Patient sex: M
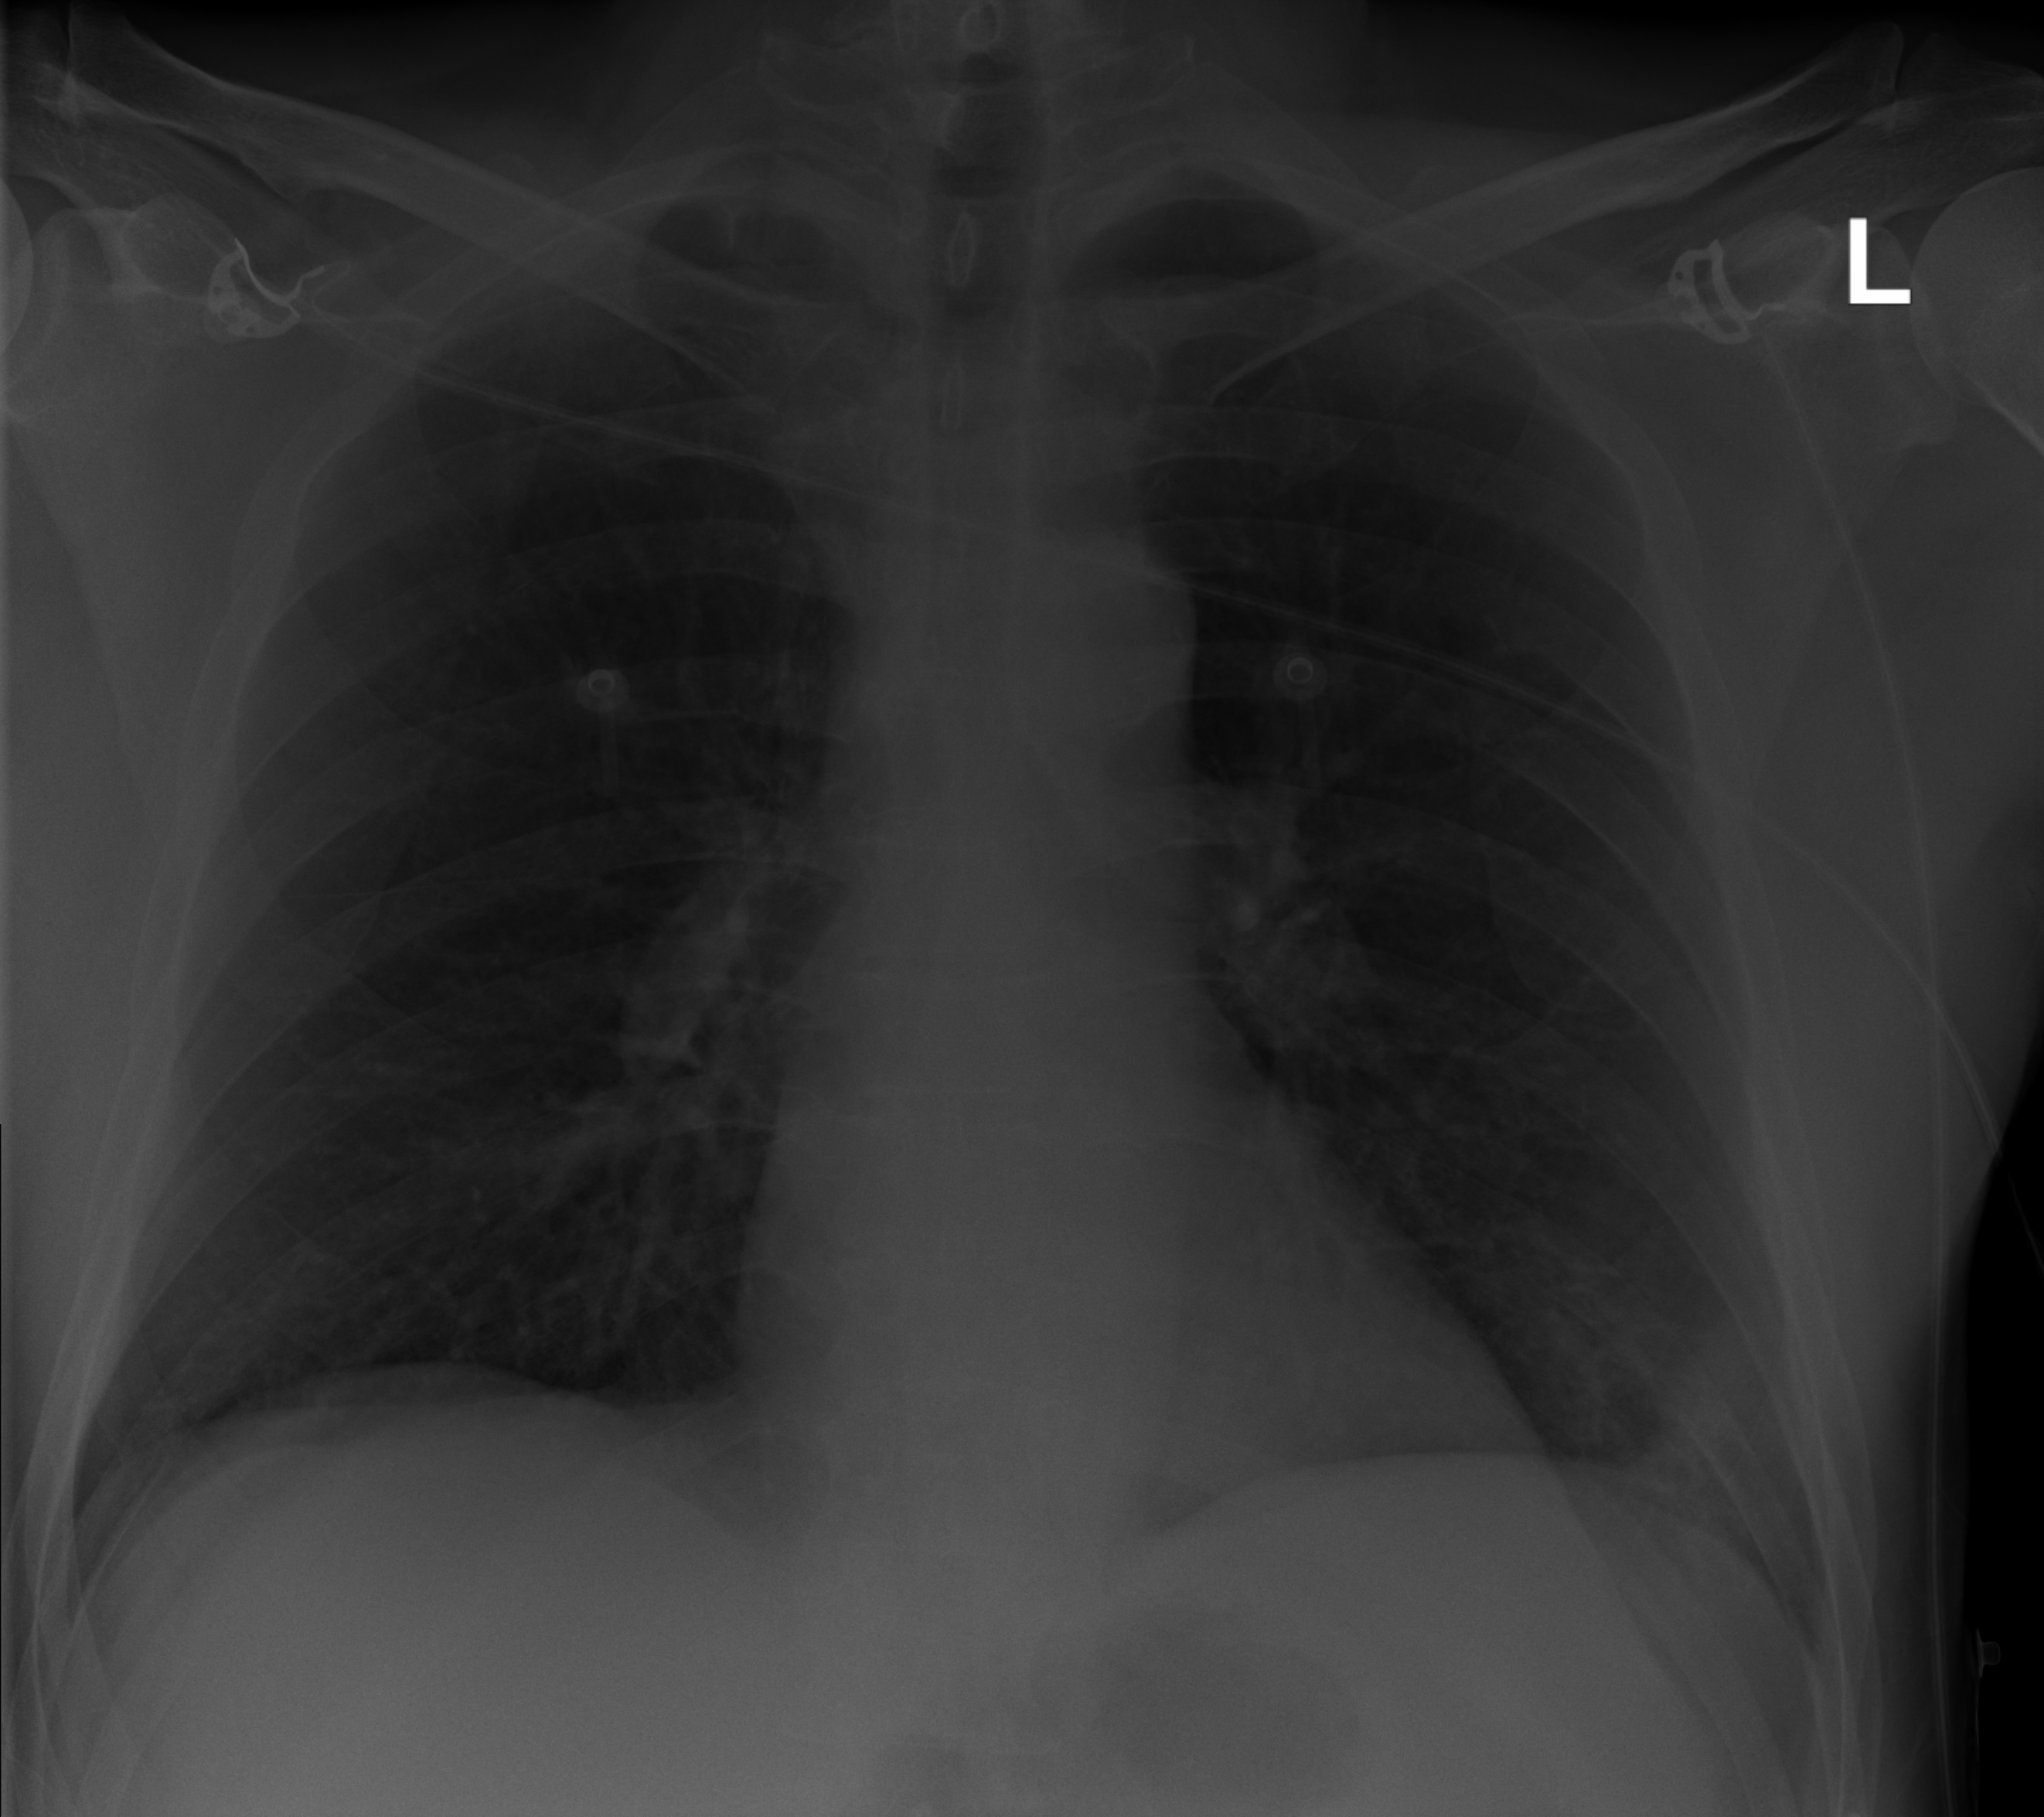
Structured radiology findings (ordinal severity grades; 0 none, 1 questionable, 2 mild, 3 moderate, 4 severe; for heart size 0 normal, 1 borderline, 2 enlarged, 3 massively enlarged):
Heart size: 0
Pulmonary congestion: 0
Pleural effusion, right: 0
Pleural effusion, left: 1
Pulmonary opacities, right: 0
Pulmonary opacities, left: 2
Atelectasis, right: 0
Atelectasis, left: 2